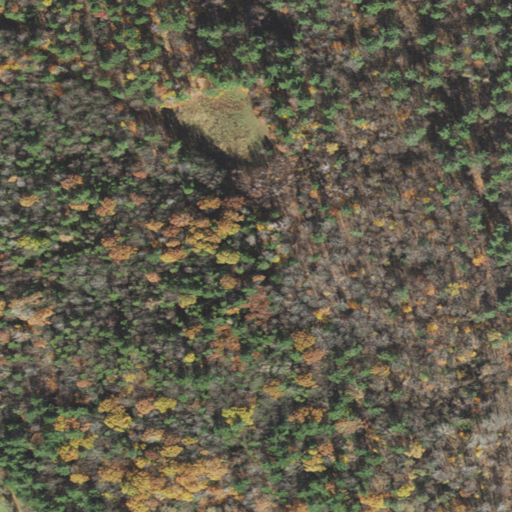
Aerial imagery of mountain in Massachusetts named Orcutt Hill containing mixed forest, deciduous forest, and evergreen forest